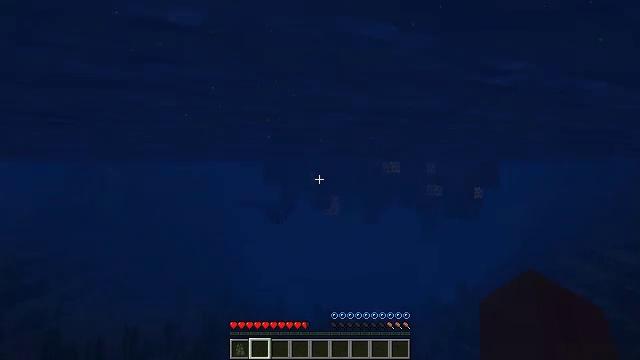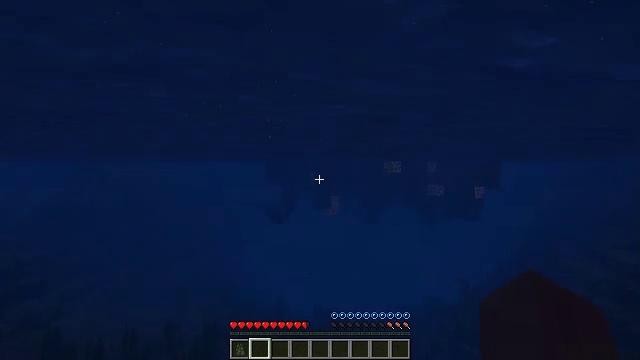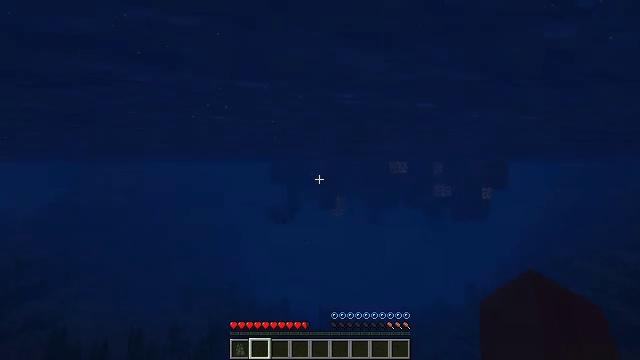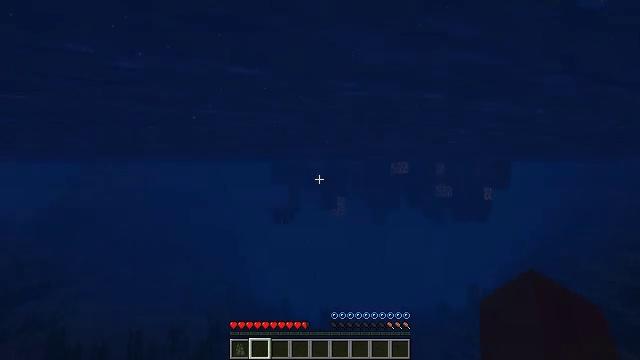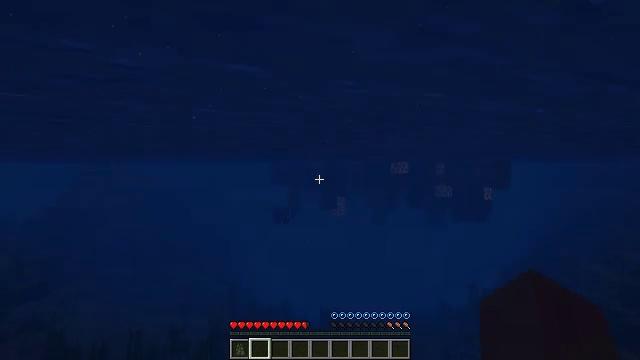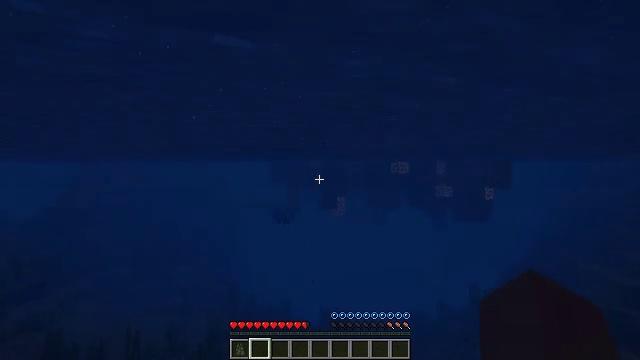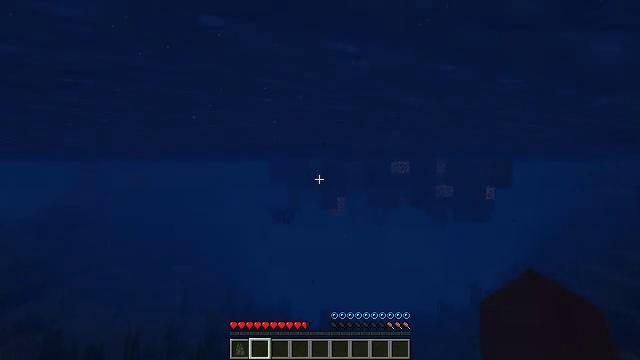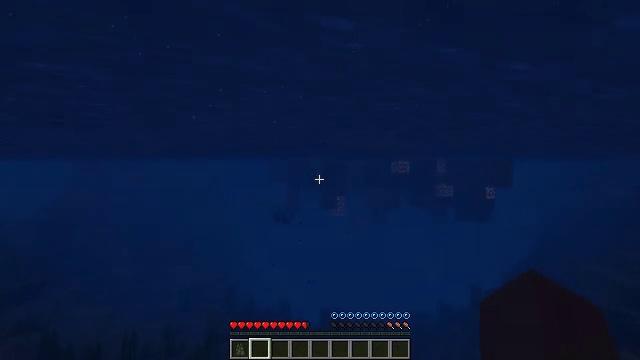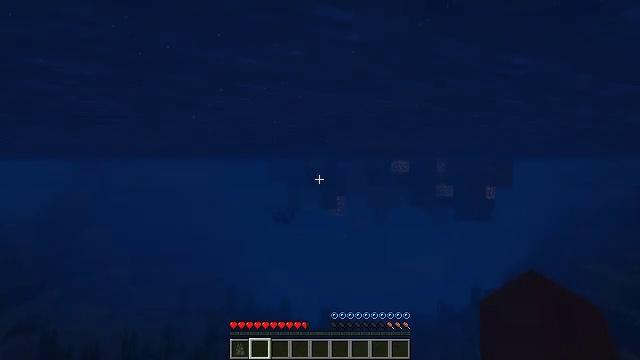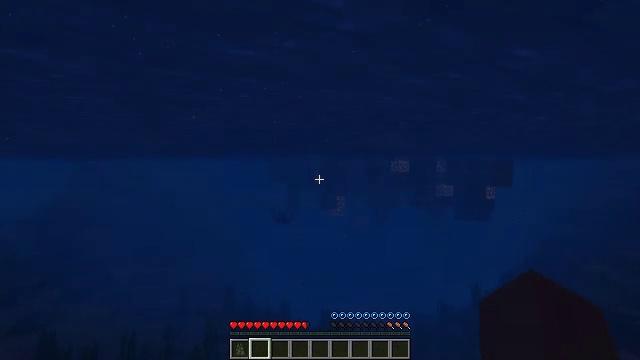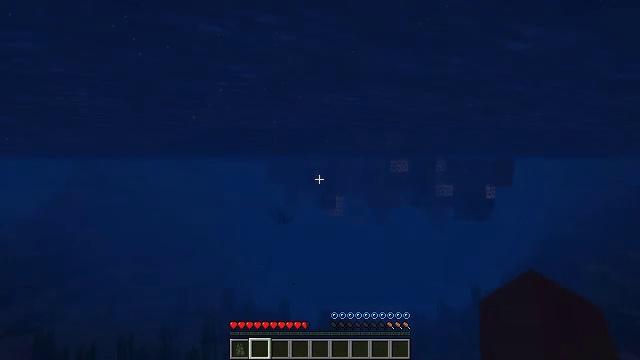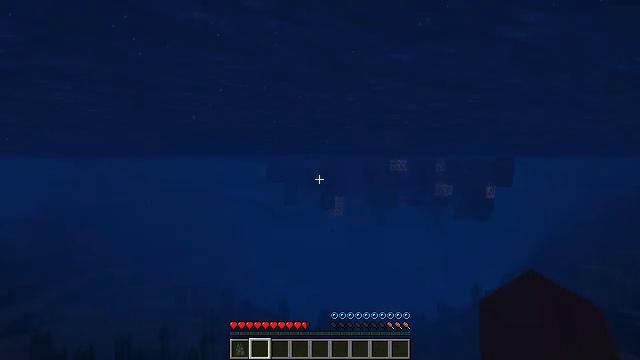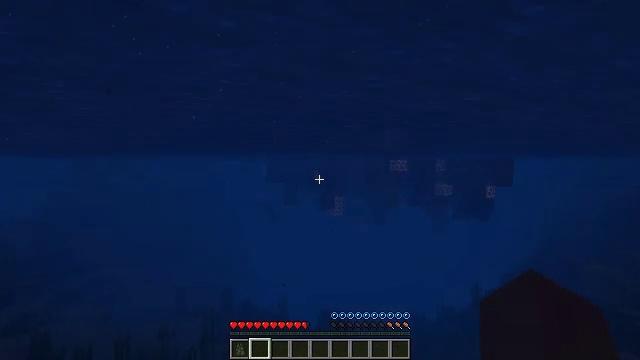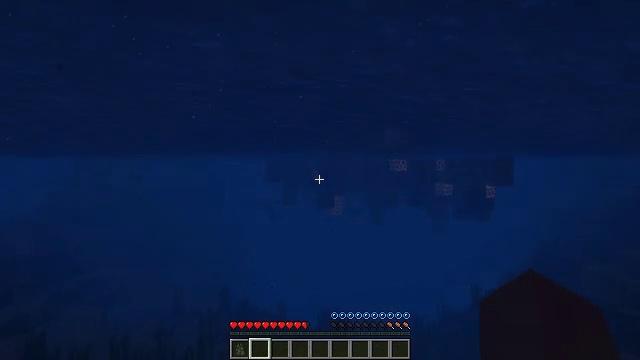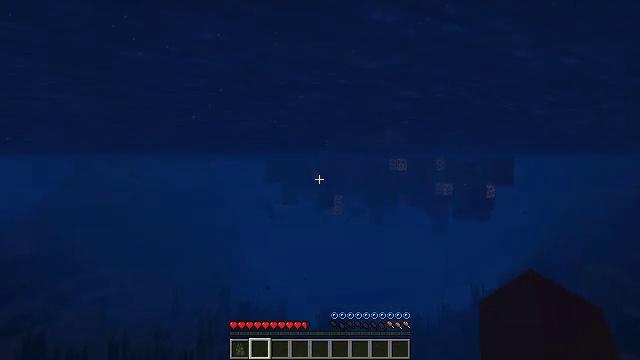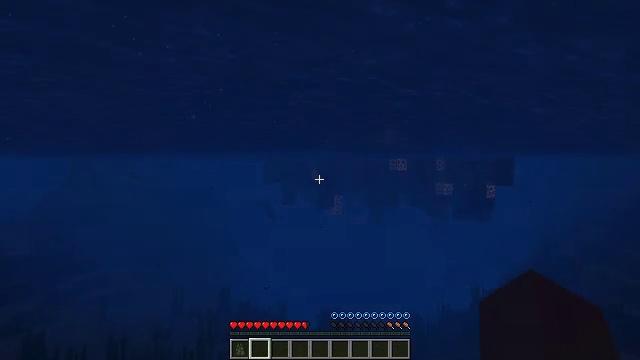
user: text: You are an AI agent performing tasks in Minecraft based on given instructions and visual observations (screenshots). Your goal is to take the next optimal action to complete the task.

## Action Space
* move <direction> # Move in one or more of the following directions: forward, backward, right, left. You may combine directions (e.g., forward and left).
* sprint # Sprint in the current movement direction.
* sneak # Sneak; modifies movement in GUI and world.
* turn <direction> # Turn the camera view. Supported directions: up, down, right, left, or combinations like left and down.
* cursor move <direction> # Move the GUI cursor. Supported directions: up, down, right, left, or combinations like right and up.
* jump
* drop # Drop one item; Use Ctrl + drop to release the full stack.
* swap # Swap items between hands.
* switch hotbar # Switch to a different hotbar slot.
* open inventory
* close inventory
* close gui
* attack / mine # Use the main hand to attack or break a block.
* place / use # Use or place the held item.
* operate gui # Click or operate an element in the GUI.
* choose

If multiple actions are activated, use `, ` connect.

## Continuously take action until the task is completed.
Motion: motion action
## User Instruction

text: Harvest the sea lantern from its structure.
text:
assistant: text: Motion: move forward, sprint
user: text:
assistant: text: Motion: move forward, sprint
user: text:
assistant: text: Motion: move forward, sprint
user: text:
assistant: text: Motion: move forward, sprint
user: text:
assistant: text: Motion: move forward, sprint
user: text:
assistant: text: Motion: move forward and move right, sprint
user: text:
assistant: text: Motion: move forward and move right, sprint
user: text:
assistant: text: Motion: move forward and move right, sprint
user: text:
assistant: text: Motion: move forward and move right, sprint
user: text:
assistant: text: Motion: move forward and move right, sprint
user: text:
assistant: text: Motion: move forward and move right, sprint
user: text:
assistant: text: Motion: move forward, sprint
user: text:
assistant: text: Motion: move forward, sprint
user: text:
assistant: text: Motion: move forward, sprint
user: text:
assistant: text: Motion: move forward, sprint
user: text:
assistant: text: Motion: move forward, sprint
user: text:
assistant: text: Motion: move forward, sprint
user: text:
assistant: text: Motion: move forward, sprint
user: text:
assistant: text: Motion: move forward, sprint
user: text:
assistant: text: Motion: move forward, sprint
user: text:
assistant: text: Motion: move forward, sprint
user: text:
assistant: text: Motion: move forward, sprint, jump
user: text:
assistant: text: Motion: move forward, sprint, jump
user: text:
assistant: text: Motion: move forward, sprint, jump
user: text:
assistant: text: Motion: move forward, sprint, jump
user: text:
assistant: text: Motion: move forward, sprint, jump
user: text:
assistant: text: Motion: move forward, sprint, jump
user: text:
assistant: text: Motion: move forward, sprint, jump
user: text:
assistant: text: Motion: move forward, sprint, jump
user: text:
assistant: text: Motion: move forward, sprint, jump